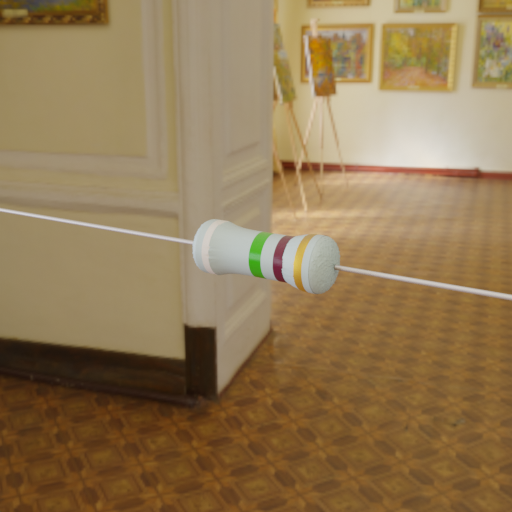
Resistor colour bands (in order): white, green, brown, gold